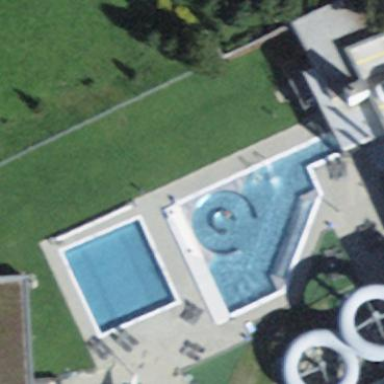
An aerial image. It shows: Swimming pool located in leisure land.